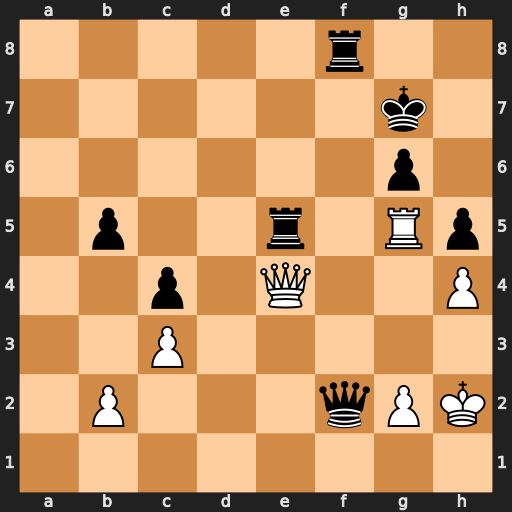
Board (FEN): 5r2/6k1/6p1/1p2r1Rp/2p1Q2P/2P5/1P3qPK/8
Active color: w
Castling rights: -
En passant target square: -
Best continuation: Qxg6+ Kh8 Qxh5#